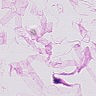
Metastatic tissue present: no